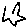
Label: star